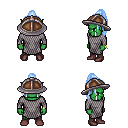
a pixel art fantasy rpg character, male body template, orc, green skin, chain mail, teal pants, white cyan long topknot hairstyle, chain helm, bracelets, maroon shoes, four views (front, back, left, right), 2x2 character sprite sheet, small pixel art, hard edges, no anti-aliasing